Question: I am working on a data that looks like this:

from the table the gender (M,F) has the same globalid, however, I need to sum the distinct globalid's value column based on the gender (total from M and F).
I have tried this code but the query just returned the same data.
'''
select distinct (globalid) globalid, fcname, featureidentifier,
gender, source, wardcode,sum (distinct value)
from public.kano_pp
source= 'Worldpop / ORNL Adjusted'
group by globalid, fcname, featureidentifier,gender, source, wardcode, value
order by globalid;
'''
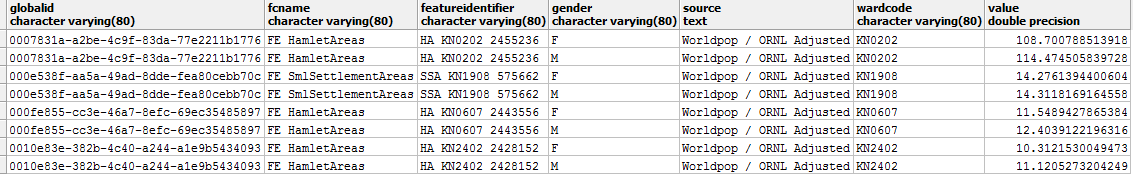
Answer: I think you want something more like this:
'''
select globalid,
sum(case when gender = 'F' then value else 0 end) as female_value,
sum(case when gender = 'M' then value else 0 end) as male_value
from public.kano_pp
where source = 'Worldpop / ORNL Adjusted'
group by globalid
order by globalid;
'''
The more recent versions of Postgres support the 'filter' clause which is a bit more efficient than the 'sum(case . . )'.